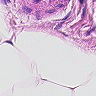
Metastatic tissue present: no